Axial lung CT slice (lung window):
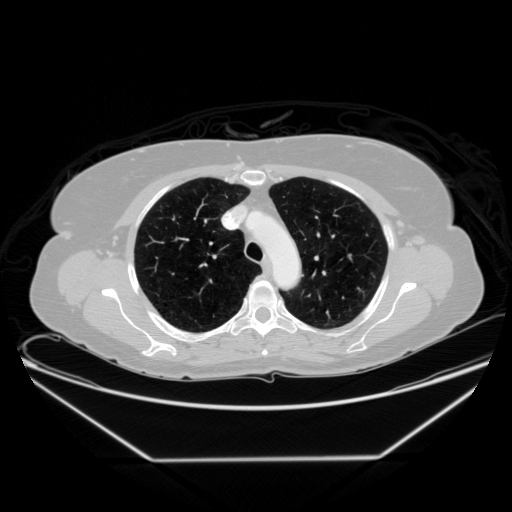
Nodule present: no